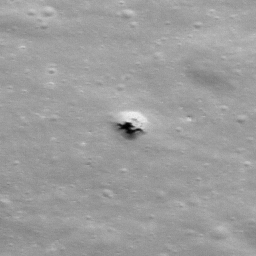
Pit: Stevinus 11
Host crater: Stevinus
Host type: impact_melt
Lunar coordinates: latitude -32.33, longitude 54.774